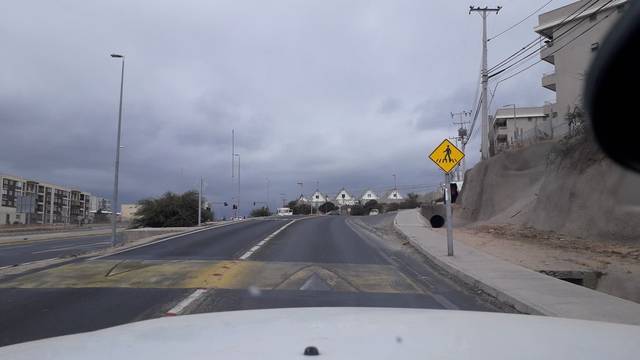
Region: Chile
Coordinates: -33.066, -71.421